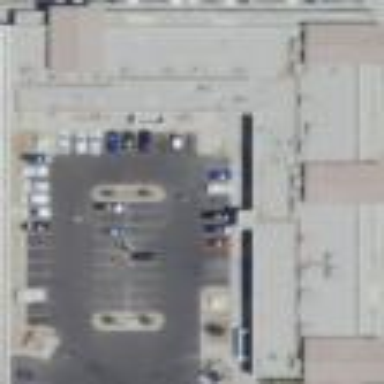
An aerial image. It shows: Retail building.